Interaction volume radius: 10 \u00c5
Interaction volume height: 15 \u00c5
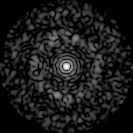
Disorder parameter: 0.8133